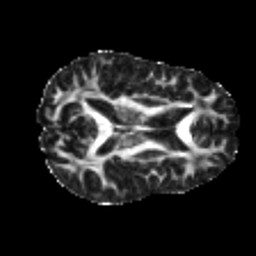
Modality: FA
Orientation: axial
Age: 21
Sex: male
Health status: healthy
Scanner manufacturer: philips
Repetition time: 7.382 s
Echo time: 0.08599 s